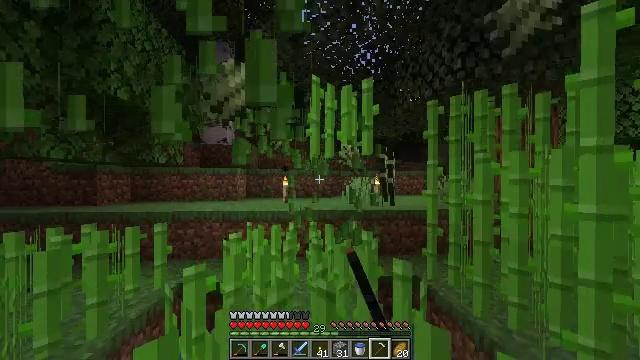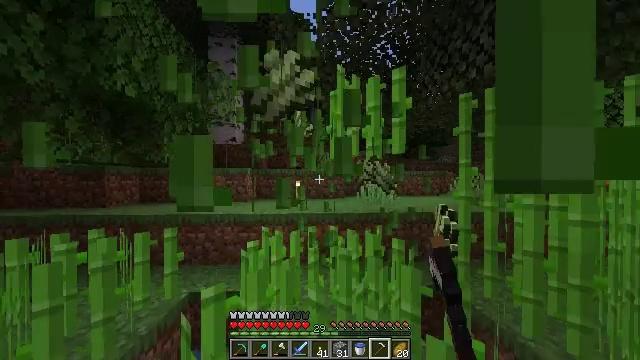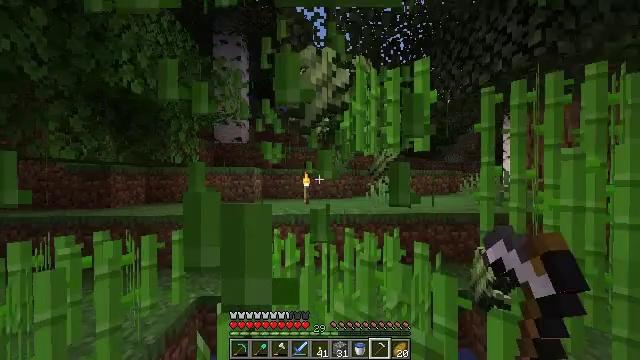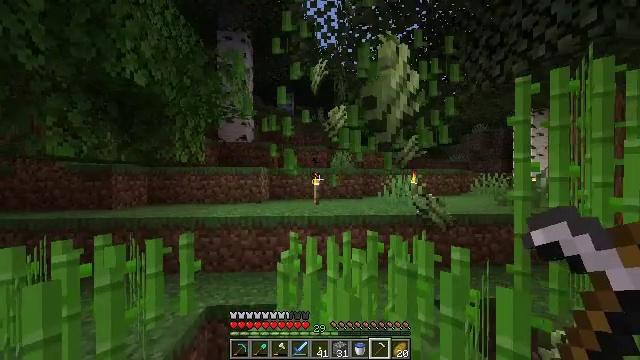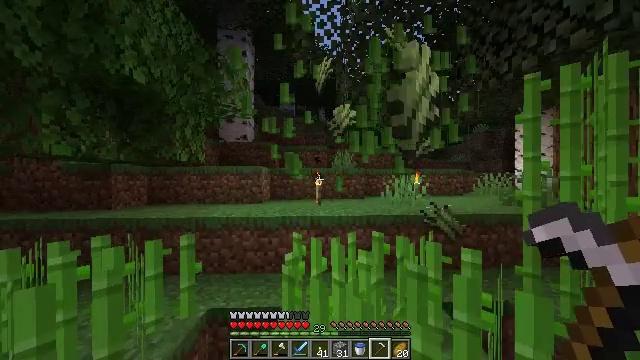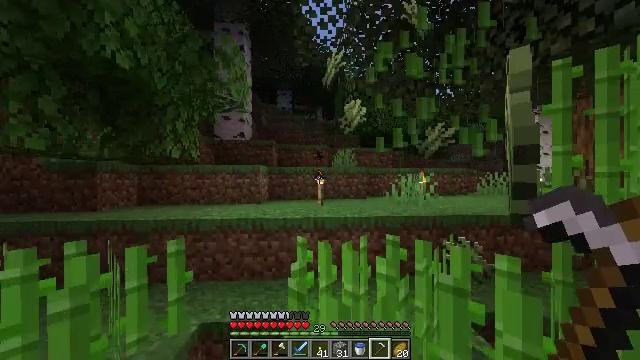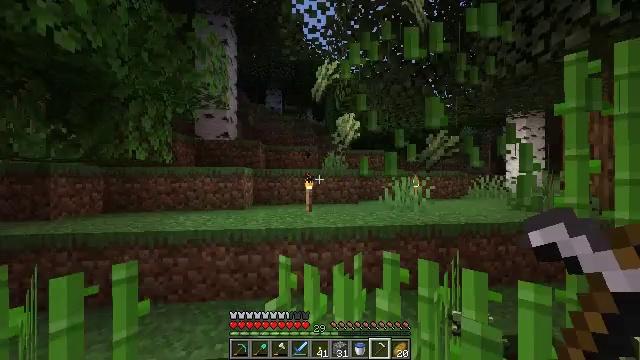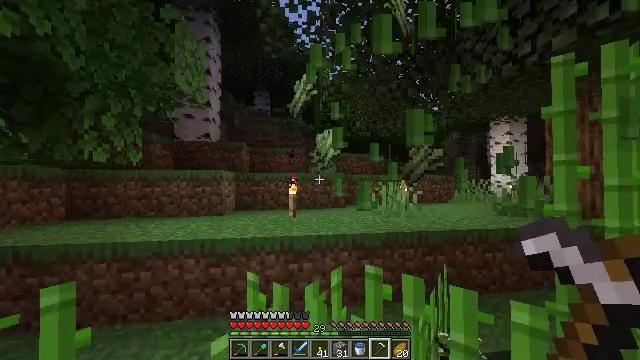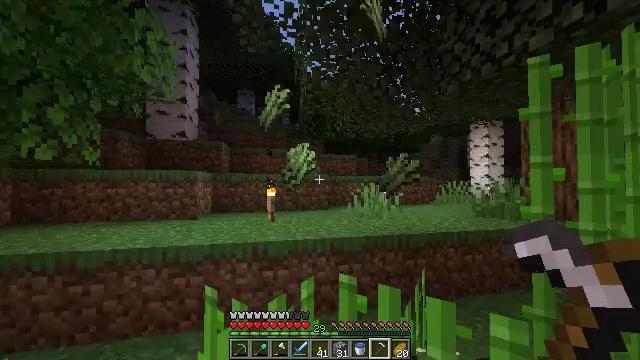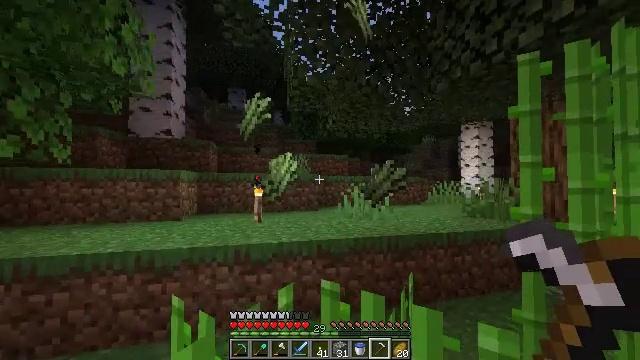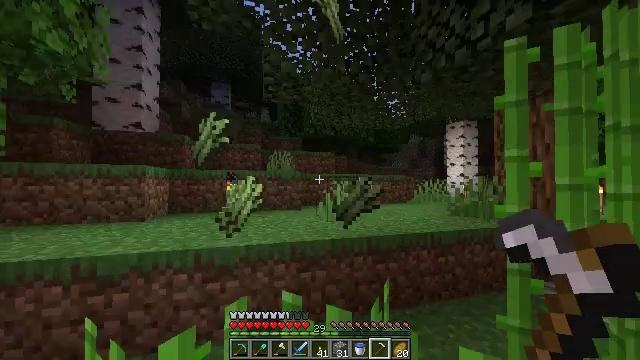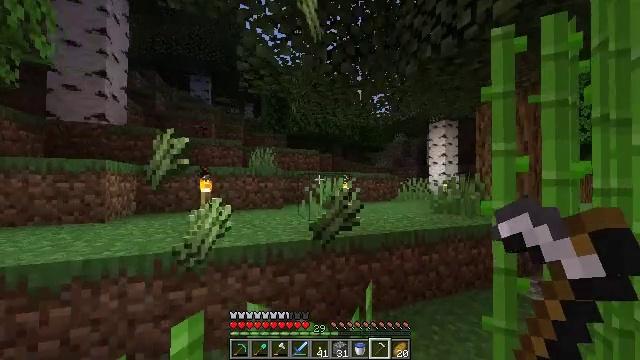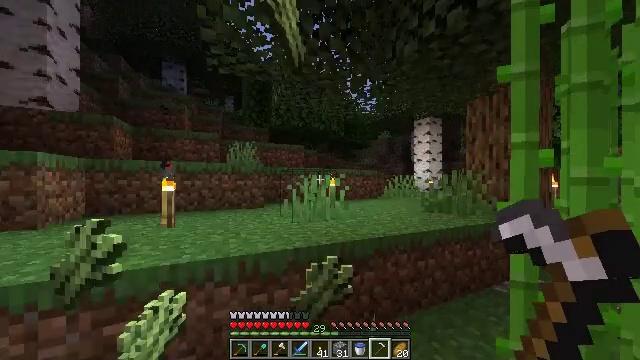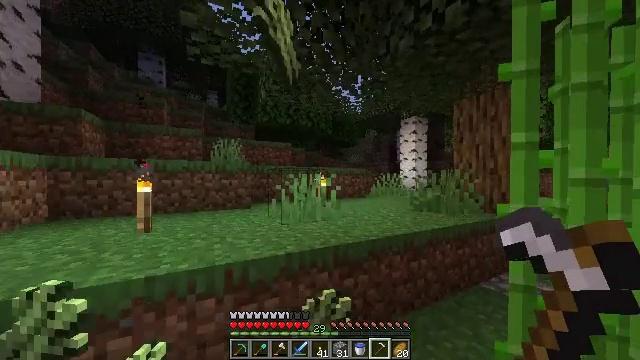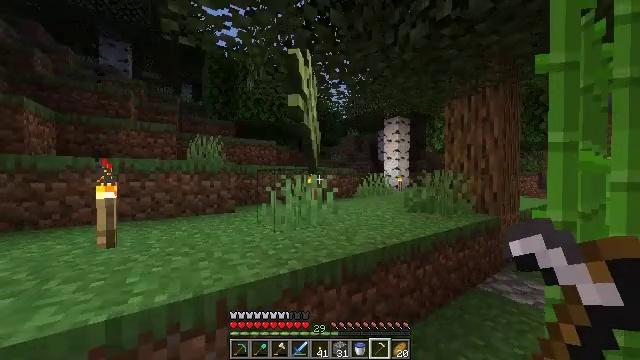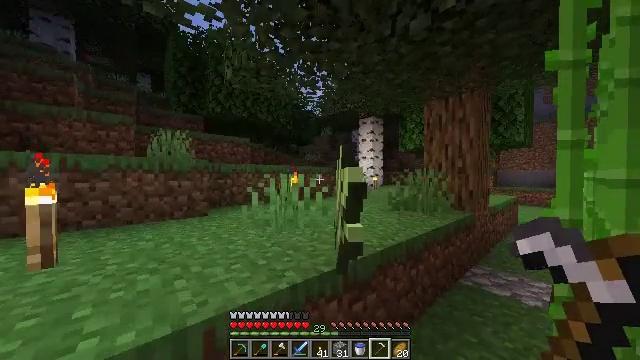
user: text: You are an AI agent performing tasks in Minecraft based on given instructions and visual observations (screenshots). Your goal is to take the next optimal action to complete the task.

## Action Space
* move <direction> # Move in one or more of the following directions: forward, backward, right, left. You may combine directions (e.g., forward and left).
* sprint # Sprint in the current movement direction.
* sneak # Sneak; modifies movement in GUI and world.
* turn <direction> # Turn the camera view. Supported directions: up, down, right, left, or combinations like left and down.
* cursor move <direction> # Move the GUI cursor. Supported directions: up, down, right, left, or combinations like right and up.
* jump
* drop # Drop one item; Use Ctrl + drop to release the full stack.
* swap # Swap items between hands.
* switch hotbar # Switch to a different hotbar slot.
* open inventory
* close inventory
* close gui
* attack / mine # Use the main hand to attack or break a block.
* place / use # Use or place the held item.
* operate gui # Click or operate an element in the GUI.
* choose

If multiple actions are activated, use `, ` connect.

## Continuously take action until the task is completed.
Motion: motion action
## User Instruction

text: Harvest sugar cane from the plant.
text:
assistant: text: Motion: move forward and move left, sprint, turn left, attack / mine
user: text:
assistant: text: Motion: move forward and move left, sprint, attack / mine
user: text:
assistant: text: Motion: move forward and move left, sprint, attack / mine
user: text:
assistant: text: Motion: move forward, sprint, attack / mine
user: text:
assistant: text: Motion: move forward, sprint, attack / mine
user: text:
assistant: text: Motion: move forward and move right, sprint, turn right, attack / mine
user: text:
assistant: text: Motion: move forward and move right, sprint, turn right, attack / mine
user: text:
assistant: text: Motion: move forward and move right, sprint, turn right, attack / mine
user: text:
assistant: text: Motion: move forward and move right, sprint, turn right
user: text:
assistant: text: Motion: move forward, sprint, turn right
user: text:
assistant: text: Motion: move forward, sprint, turn right
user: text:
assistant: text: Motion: move forward and move left, sprint, turn right
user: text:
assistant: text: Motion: move forward and move left, sprint, turn right
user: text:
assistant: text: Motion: move forward and move left, sprint, turn right
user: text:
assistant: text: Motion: move forward and move left, sprint, turn right
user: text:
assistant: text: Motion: move forward and move left, sprint, turn right
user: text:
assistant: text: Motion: move forward and move left, sprint, turn right
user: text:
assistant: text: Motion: move forward and move left, sprint, turn right
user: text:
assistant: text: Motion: move forward and move left, sprint, turn right
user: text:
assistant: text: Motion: move left, sprint, turn right
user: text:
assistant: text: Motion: move left, sprint, turn right
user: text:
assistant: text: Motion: move left, sprint, turn right
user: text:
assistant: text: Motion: move back and move left, sprint, turn right
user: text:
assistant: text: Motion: move back and move left, sprint, turn right
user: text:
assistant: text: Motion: move back and move left, sprint, turn right
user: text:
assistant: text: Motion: move back and move left, sprint, turn right
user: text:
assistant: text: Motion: move back and move left, sprint, attack / mine
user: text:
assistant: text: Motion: move left, sprint, attack / mine
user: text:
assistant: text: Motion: move left, sprint, attack / mine
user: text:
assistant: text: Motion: move left, sprint, turn left, attack / mine